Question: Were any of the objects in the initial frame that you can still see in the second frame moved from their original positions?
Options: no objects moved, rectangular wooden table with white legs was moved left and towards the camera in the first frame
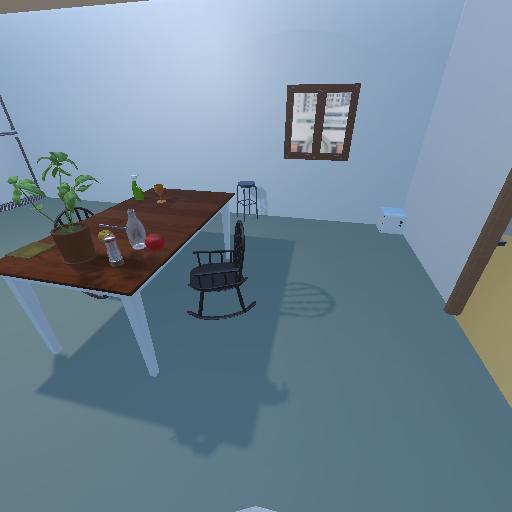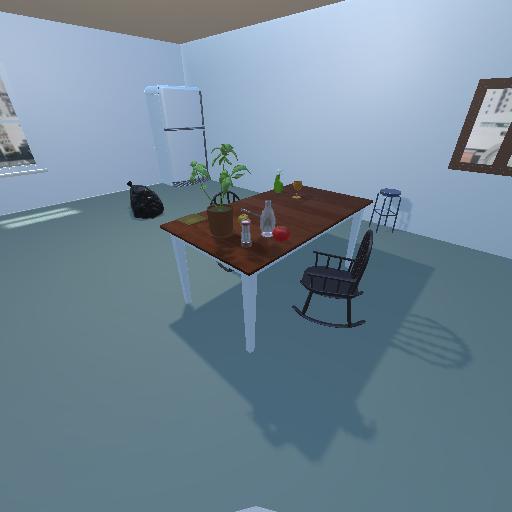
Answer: no objects moved